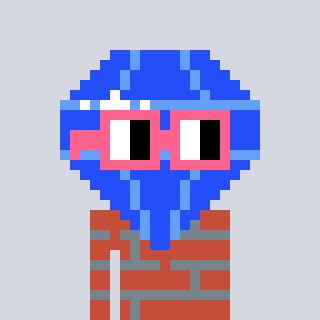
a pixel art character with square pink glasses, a blue diamond-shaped head and a rust-colored body on a cool background